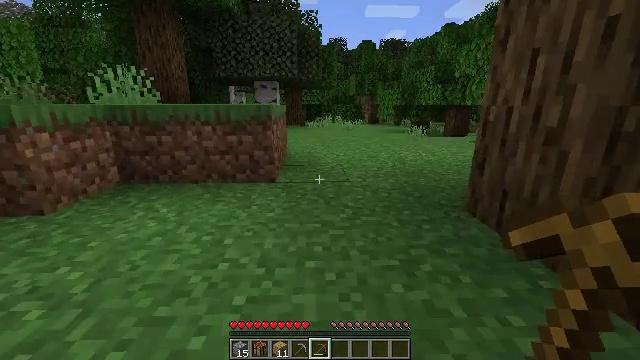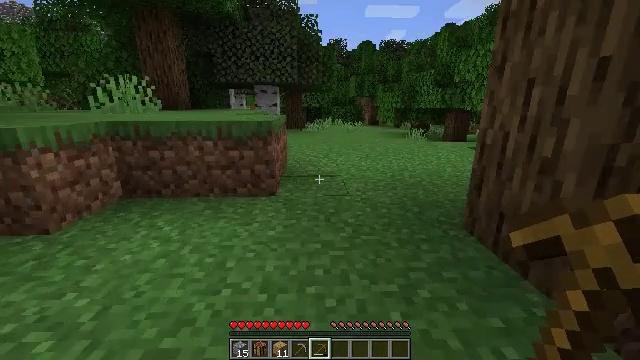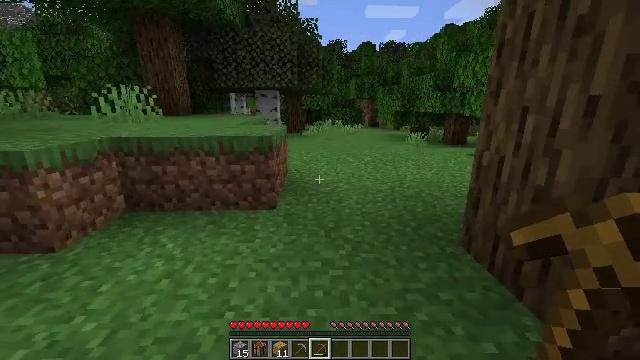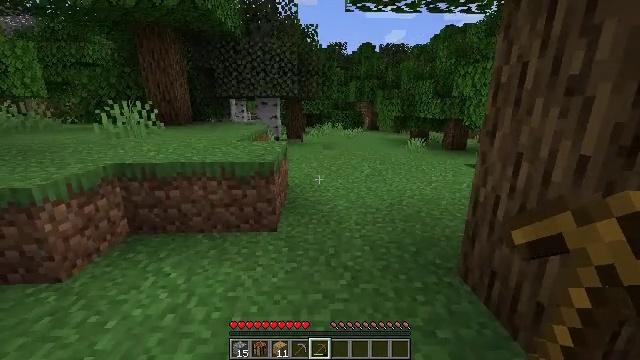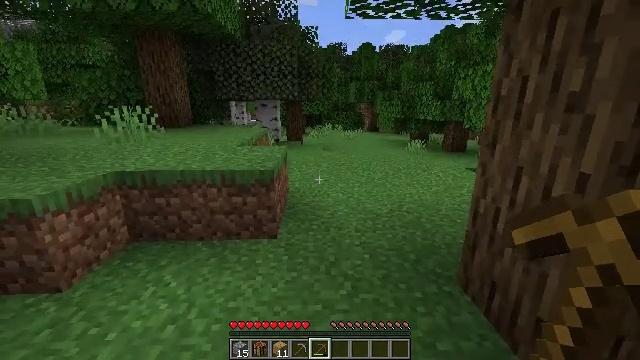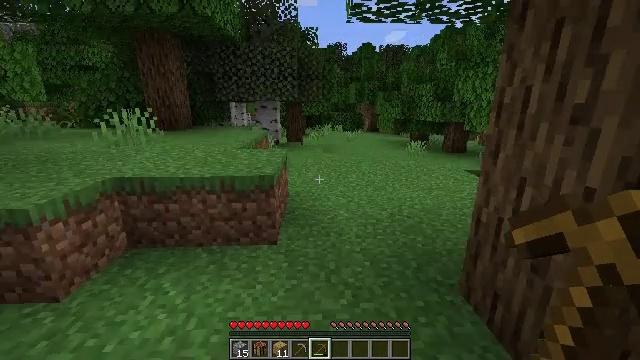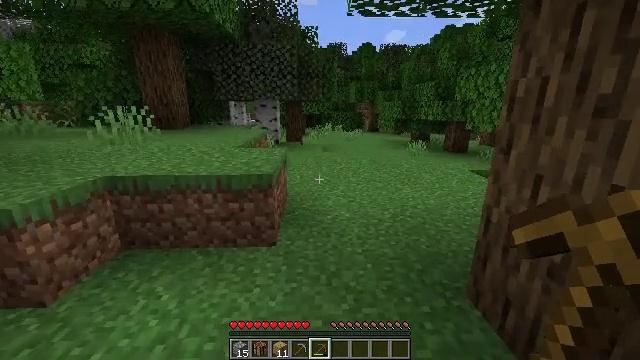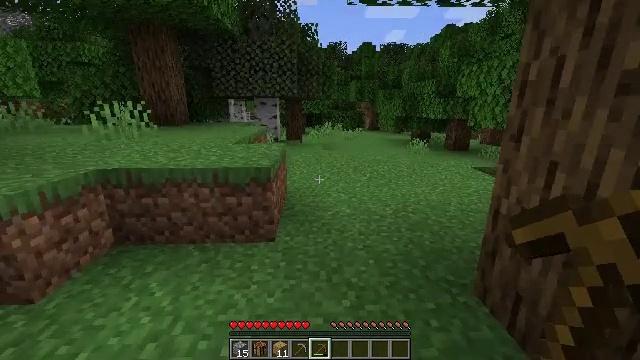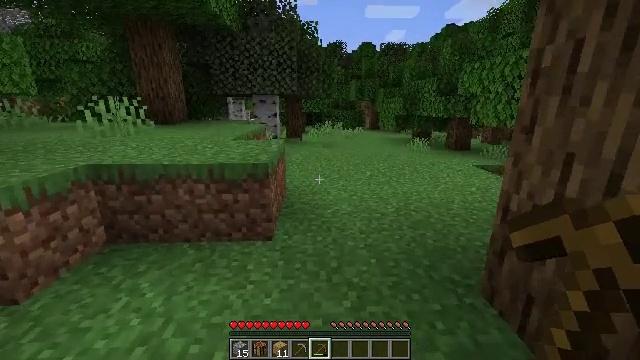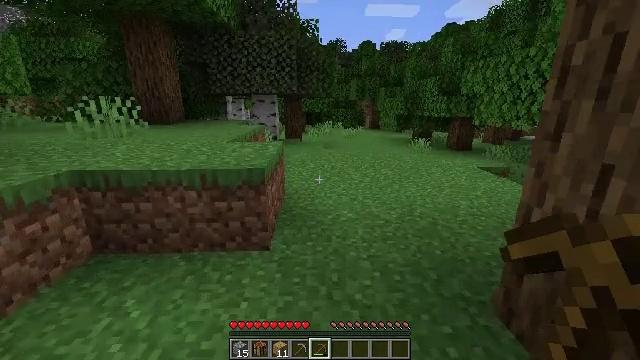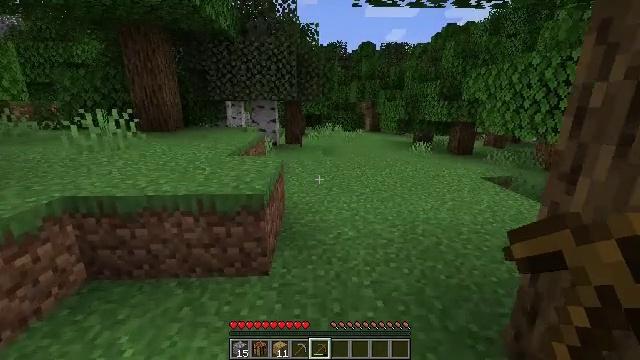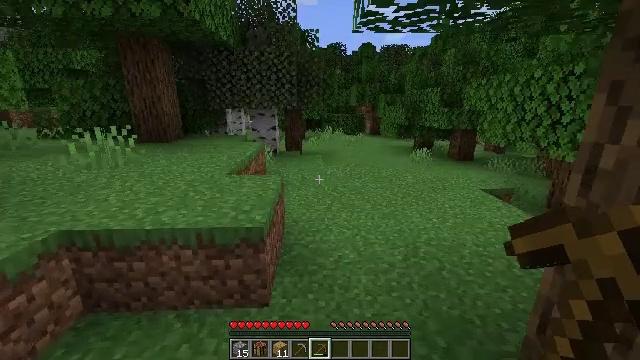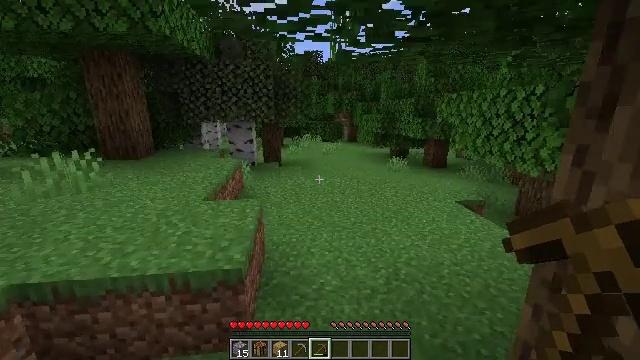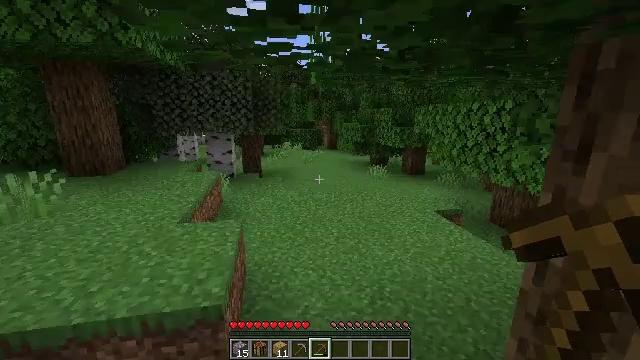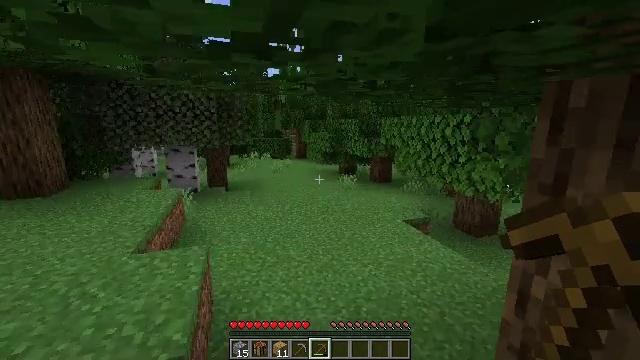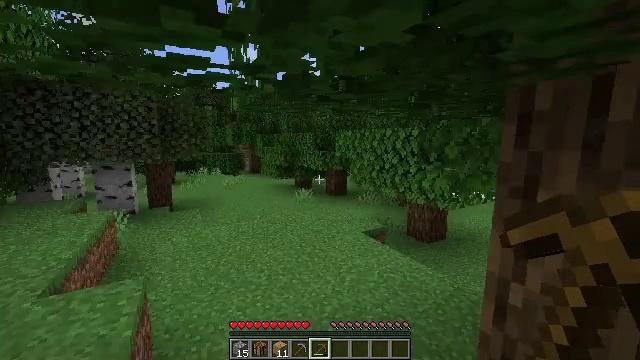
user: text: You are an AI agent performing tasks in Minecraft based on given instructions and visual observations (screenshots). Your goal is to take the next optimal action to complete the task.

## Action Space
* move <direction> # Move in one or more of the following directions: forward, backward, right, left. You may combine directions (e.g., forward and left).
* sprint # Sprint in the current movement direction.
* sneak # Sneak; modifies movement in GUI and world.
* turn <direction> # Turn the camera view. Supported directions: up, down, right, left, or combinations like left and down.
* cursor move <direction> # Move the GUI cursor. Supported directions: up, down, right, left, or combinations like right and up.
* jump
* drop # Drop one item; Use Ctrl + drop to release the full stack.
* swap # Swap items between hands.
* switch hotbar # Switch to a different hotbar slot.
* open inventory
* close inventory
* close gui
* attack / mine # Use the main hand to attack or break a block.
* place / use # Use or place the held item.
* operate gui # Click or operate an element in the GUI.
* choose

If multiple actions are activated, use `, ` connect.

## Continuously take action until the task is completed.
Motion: motion action
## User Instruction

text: Collect some oak leaves.
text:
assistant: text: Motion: move forward, jump
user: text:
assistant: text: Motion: move forward, jump
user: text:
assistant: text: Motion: move forward, jump
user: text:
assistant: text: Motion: move forward, jump
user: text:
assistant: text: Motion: move forward, jump
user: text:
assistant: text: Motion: move forward, jump
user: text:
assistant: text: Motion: move forward, jump
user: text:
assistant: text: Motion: move forward, jump
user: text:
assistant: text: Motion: move forward, jump
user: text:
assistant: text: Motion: move forward, jump
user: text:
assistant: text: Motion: move forward, jump
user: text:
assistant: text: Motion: move forward, turn right, jump
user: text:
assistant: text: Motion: move forward, turn right and up, jump
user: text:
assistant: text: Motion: move forward, turn right and up, jump
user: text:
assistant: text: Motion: move forward, turn right and up, jump
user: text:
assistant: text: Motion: move forward, turn right and up, jump
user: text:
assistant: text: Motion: move forward, jump
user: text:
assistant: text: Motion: move forward, jump
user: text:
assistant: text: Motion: move forward, jump
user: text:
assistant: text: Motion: move forward, jump
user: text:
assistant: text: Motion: move forward, jump
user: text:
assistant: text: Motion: move forward, turn right and up, jump
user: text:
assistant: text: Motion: move forward, turn right and up, jump
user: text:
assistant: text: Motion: move forward, turn right and up, jump
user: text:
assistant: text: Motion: move forward
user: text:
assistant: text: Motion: move forward
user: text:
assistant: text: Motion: move forward
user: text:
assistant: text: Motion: move forward
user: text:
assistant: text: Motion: move forward
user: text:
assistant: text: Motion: move forward